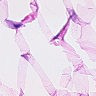
Metastatic tissue present: no